Question: Like this from oh-my-zsh:

Is there an easy way to replicate this?
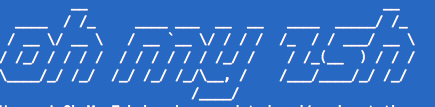
Answer: Just found this ... <URL>.